Brain MRI, t2w sequence, axial 2D slice.
Patient: age 37, sex F, weight 95 kg, height 1.95 m
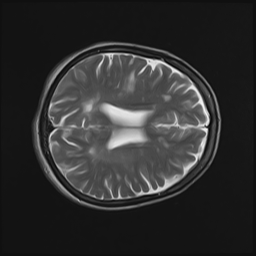